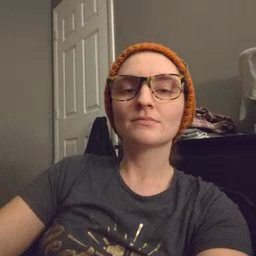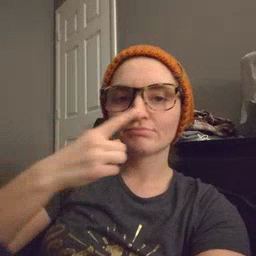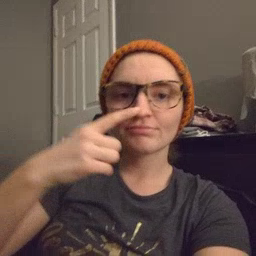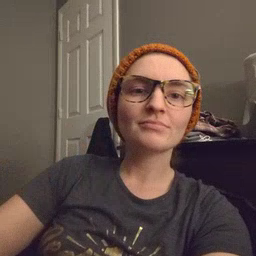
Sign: nose